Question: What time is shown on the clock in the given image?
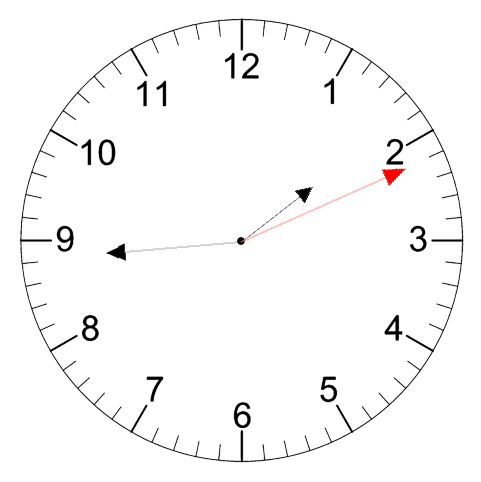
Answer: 01:44:11